Question: Count the number of objects in the diagram.
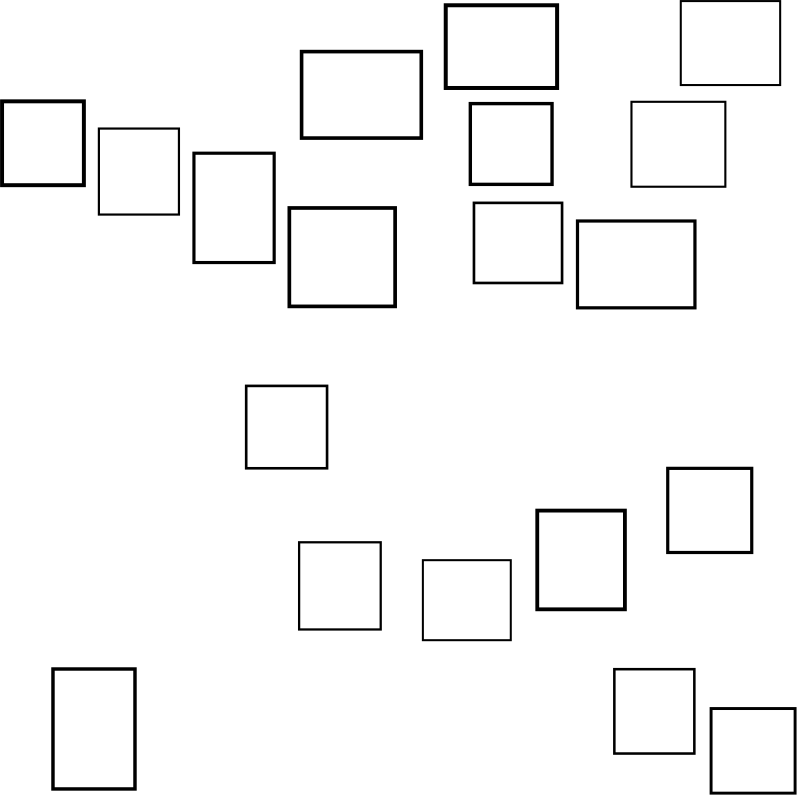
Answer: 19